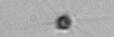
Label: Calciopappus